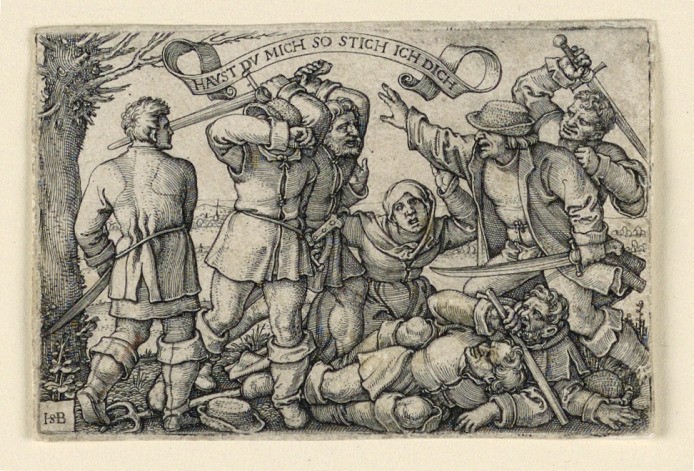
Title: The Peasants' Brawl
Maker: Hans Sebald Beham, German, 1500–1550
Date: ca. 1540
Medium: Engraving on laid paper
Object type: print
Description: Horizontal rectangle. Seven peasants are fighting: three stand at left; two at right; two have fallen to the ground. A woman, on her knees, tries to separate the two groups of combattants.